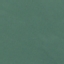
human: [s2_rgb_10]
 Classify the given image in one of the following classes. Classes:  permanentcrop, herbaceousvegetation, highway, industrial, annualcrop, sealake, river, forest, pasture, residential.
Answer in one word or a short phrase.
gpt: SeaLake